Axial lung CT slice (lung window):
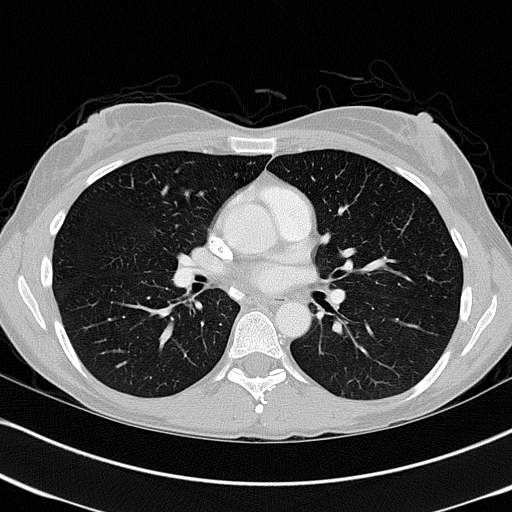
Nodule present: no